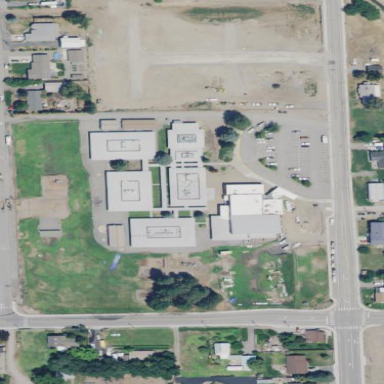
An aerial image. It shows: School.